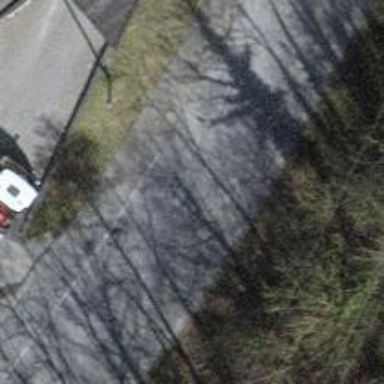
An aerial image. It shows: Residential road.